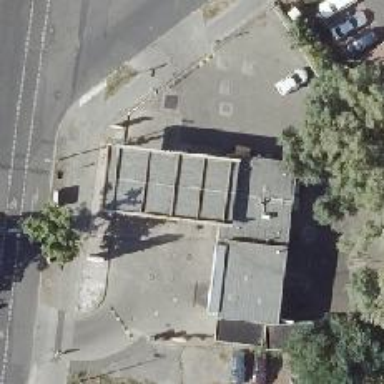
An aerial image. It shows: Fuel station.